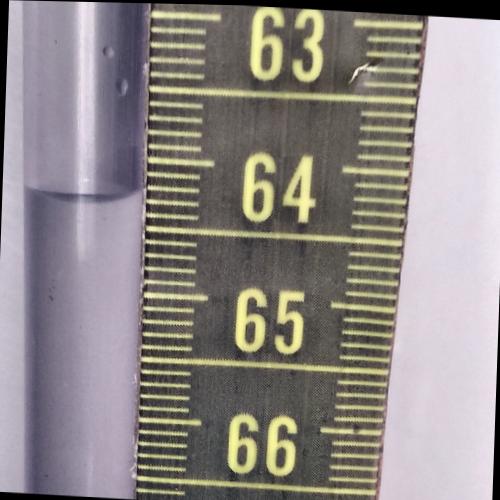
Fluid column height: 64.3 cm